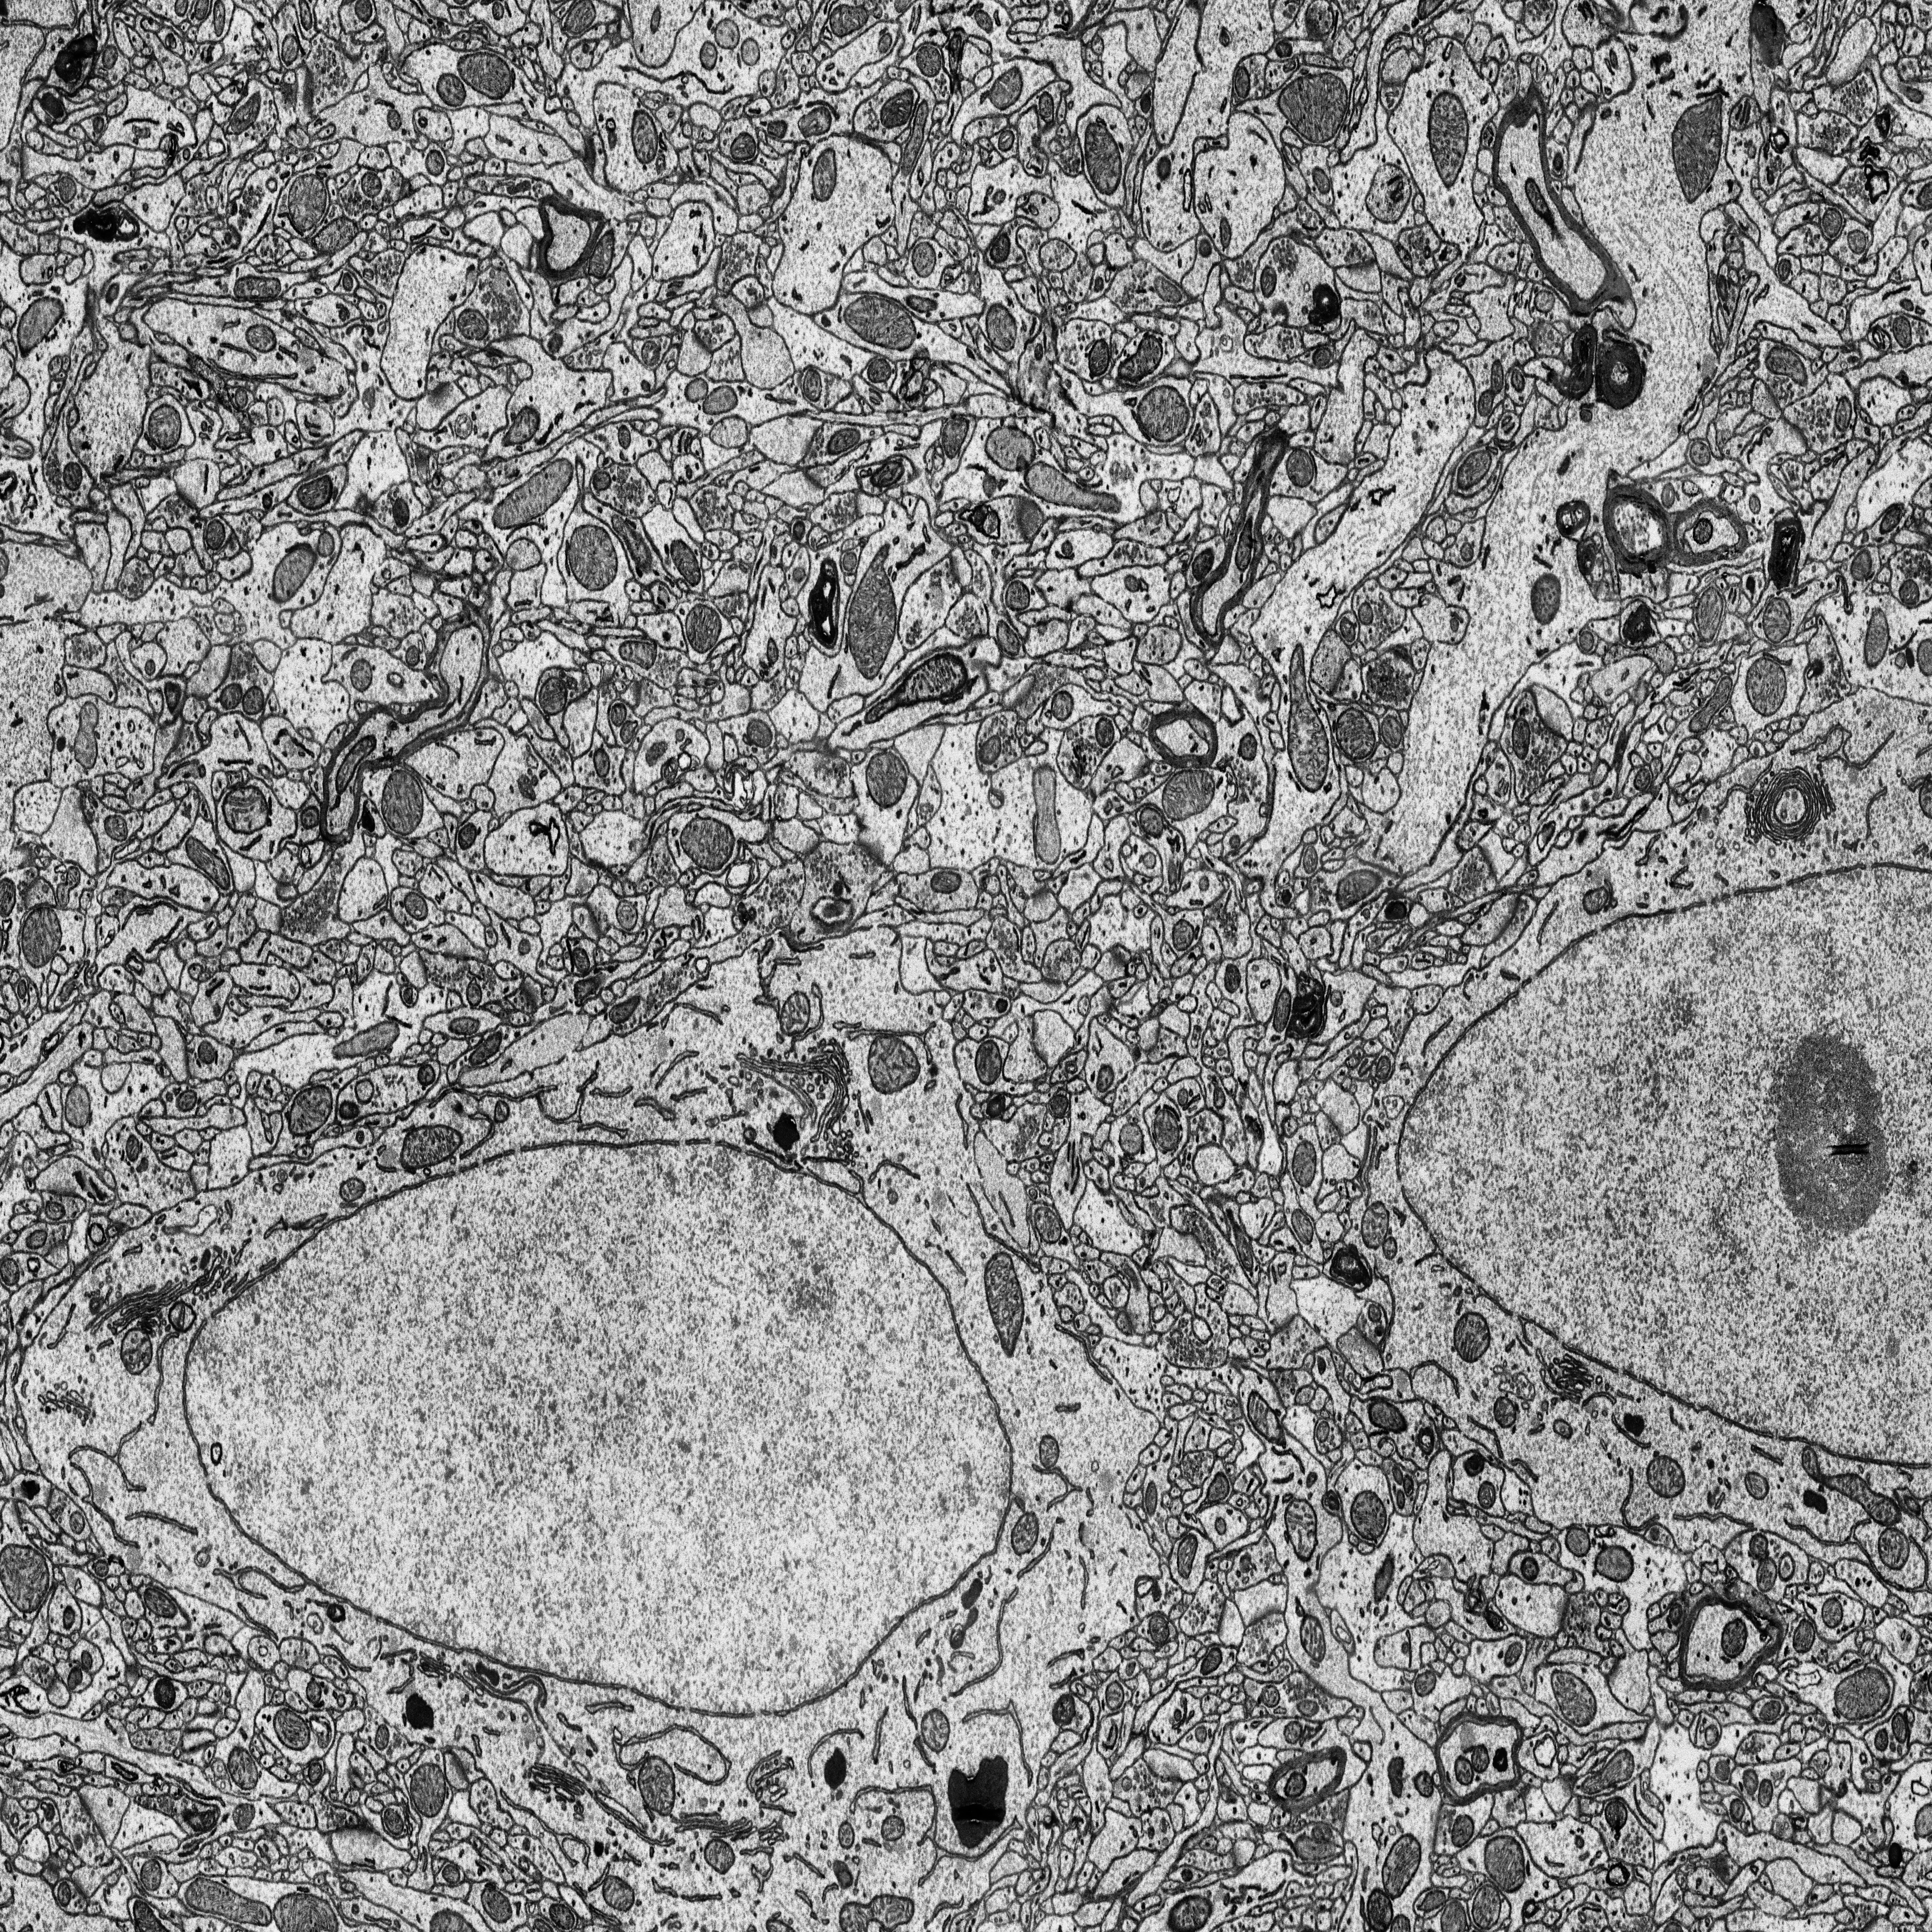
Electron microscopy slice of rat cortex tissue
Slice depth (z): 313
Mitochondria instances in slice: 379